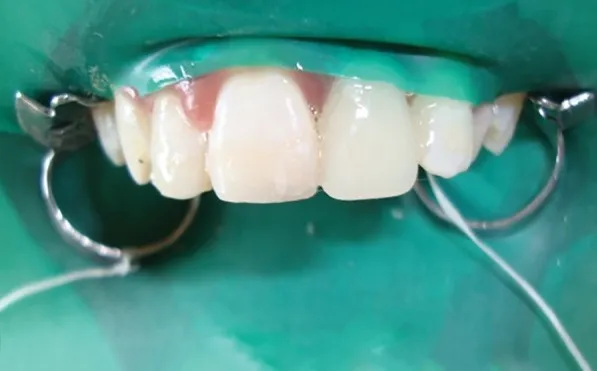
Labial view of the finished and polished FRC resin bridge.
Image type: medical_photograph (oral_photograph)